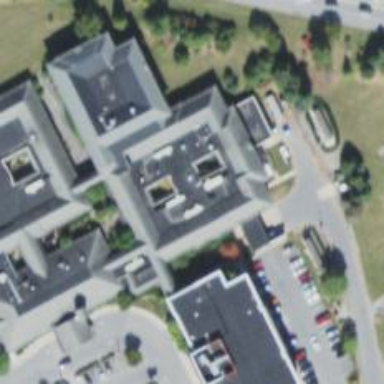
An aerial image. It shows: Clinic.